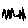
Label: zigzag